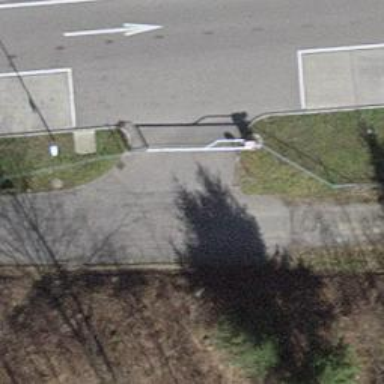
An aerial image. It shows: Gate.